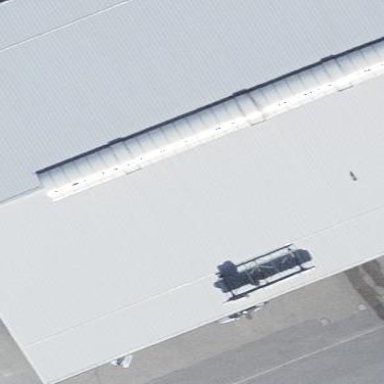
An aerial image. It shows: Industrial building.